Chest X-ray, AP view. Patient: 48 years old, sex M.
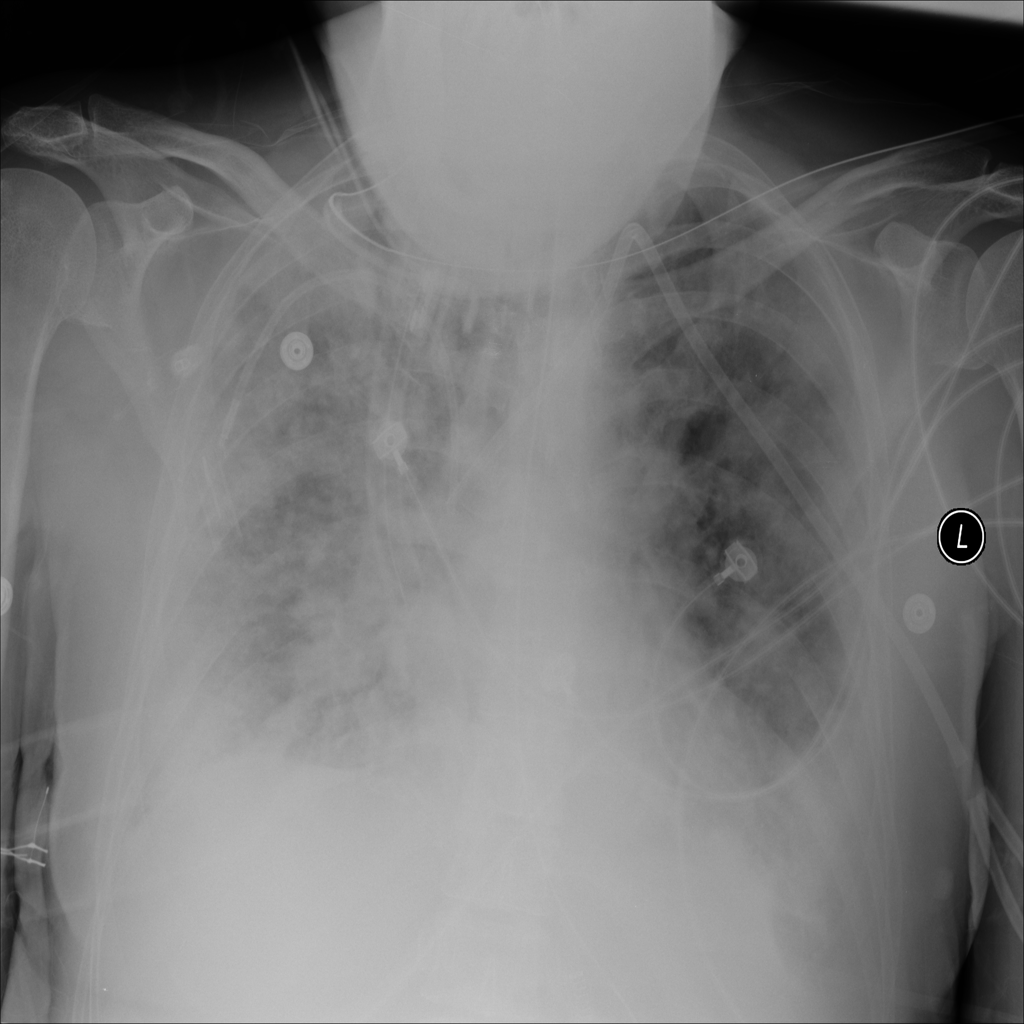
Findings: Edema, Pneumonia